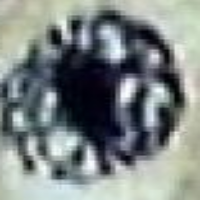
Label: prophase